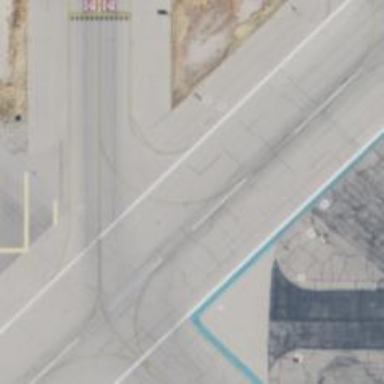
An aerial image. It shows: View of taxiway at the airport.